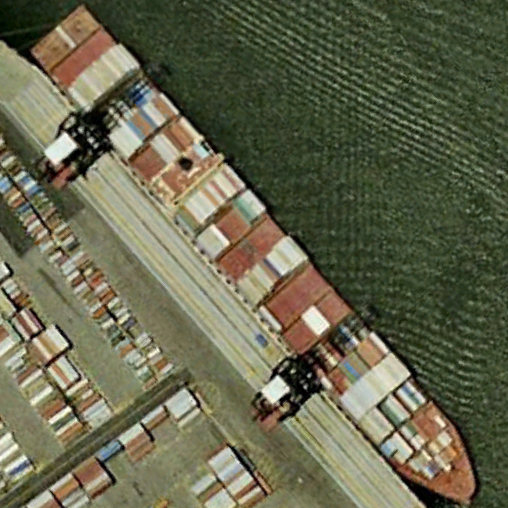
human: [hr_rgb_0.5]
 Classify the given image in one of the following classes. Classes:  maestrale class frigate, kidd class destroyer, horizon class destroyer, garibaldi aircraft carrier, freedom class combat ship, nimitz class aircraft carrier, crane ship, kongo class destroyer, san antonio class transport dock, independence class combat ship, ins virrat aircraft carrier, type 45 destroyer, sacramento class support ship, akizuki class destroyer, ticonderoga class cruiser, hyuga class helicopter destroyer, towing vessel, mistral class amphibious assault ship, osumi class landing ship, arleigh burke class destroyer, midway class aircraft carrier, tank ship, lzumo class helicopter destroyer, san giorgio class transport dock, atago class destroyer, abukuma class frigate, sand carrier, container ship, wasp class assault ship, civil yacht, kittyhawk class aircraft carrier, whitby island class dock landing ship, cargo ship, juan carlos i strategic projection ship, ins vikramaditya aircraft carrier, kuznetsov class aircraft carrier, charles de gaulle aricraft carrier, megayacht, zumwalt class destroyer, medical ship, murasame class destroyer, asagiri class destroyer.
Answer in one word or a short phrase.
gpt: Container ship